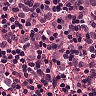
Metastatic tissue present: yes